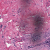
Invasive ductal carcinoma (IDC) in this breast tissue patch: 0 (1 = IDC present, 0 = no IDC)